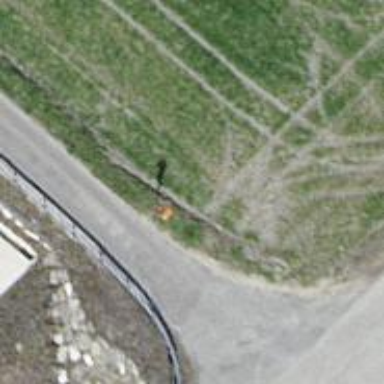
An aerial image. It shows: Pole with roofed pipeline marker.